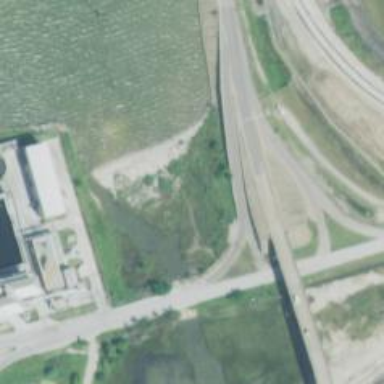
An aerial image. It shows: Secondary link road.